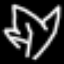
Label: leaf